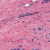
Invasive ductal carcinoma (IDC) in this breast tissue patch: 1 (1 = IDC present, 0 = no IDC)